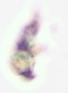
Label: Detritus